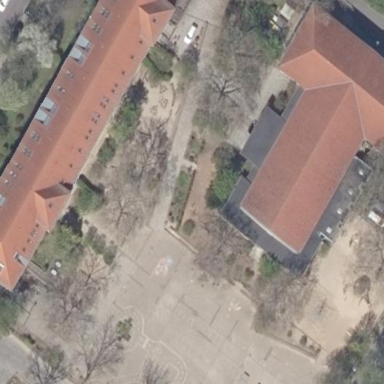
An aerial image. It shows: School.